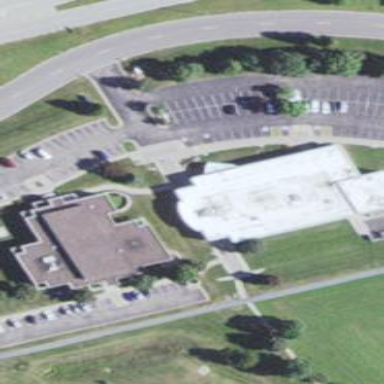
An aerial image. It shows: College building.